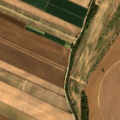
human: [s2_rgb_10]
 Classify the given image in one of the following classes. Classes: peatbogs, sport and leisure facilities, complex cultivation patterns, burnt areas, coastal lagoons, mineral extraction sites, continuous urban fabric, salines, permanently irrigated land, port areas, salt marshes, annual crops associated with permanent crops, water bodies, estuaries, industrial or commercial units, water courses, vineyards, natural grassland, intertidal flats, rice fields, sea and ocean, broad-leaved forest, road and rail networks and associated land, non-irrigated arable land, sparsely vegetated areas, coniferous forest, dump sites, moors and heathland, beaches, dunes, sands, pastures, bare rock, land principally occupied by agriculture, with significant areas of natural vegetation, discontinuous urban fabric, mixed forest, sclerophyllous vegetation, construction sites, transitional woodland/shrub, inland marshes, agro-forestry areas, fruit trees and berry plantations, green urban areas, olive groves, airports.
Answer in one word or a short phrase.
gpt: permanently irrigated land